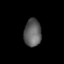
Tissue: prostate
Cell type: T cells
Senescence score: 0.721
Nuclear area (px): 465
Mean DAPI intensity: 95.718